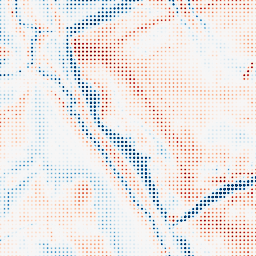
Category: multiscale
Decomposition family: dog_multiscale
Decomposition parameters: sigma_ratio: 2
n_scales: 4
base_sigma: 0.5
Upsampling method: sinc_blackman
Upsampling parameters: scale: 8
kernel_size: 4
Upsampling scale: 8